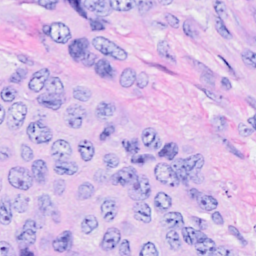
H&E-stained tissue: Breast